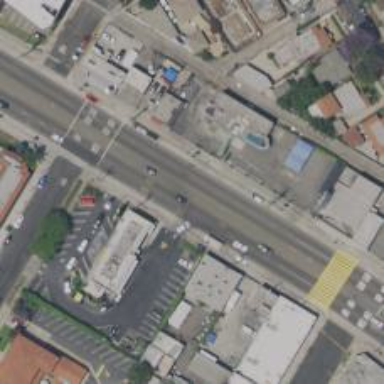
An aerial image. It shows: Primary highway with asphalt surface. It is bordered by commercial establishments.